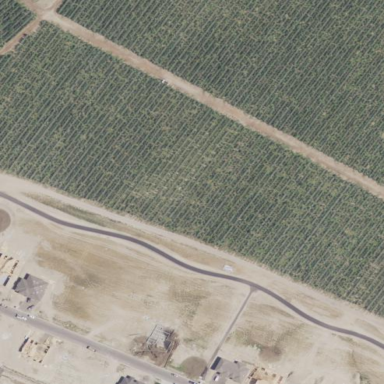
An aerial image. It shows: Vineyard growing grapes.